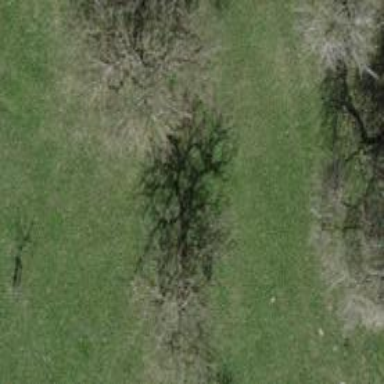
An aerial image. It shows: Single tag "natural: tree."